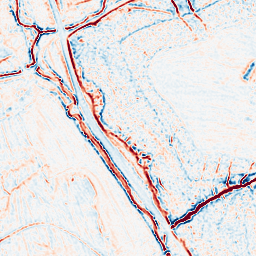
Category: multiscale
Decomposition family: log
Decomposition parameters: sigma: 1
Upsampling method: cubic_catmull_rom
Upsampling parameters: scale: 2
Upsampling scale: 2